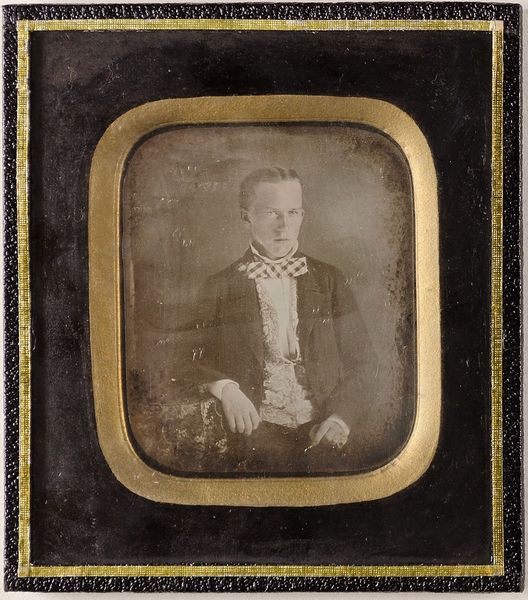
Titel: Unbekannter junger Mann
Standort: Hamburg
Institution: Museum für Kunst und Gewerbe Hamburg
Schlagwörter: mann, portrait, figur, foto, fotografie, photographie, photo, lichtbild, jugendlicher, daguerreotypie, bildwerke, angewandte und bildende kunst, hessische systematik, porträt, porträtfotografie, porträtphotographie, hüftbild